Field crop: maize
Growth stage: 2
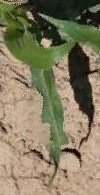
Species: maize